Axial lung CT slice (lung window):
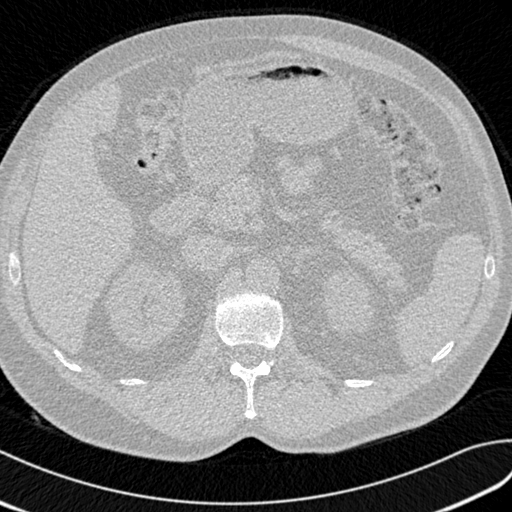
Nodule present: no